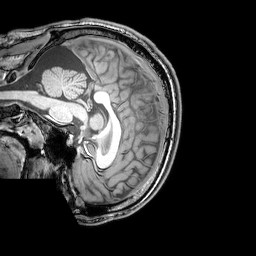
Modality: T1w
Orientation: sagittal
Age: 25
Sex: male
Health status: healthy
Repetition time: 0.081 s
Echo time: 0.037 s